Interaction volume radius: 10 \u00c5
Interaction volume height: 45 \u00c5
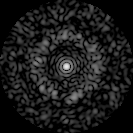
Disorder parameter: 0.8325